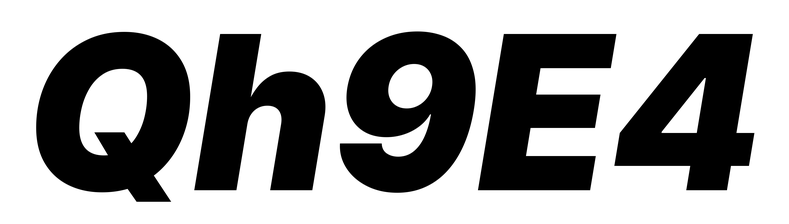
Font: Inter-Italic_Black_Italic